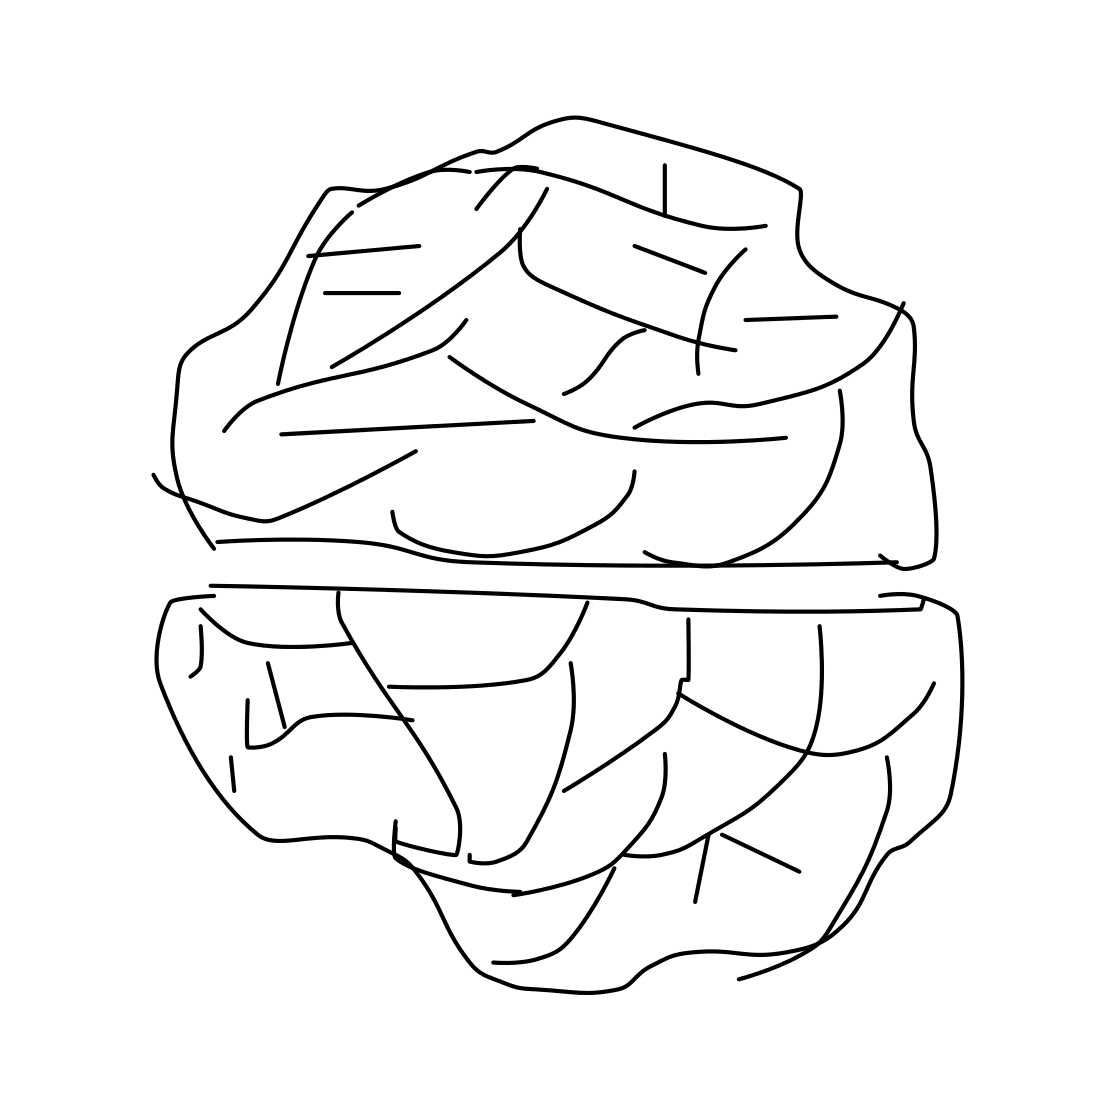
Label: brain